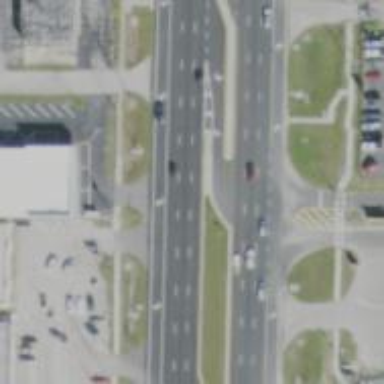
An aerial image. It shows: Trunk link highway.